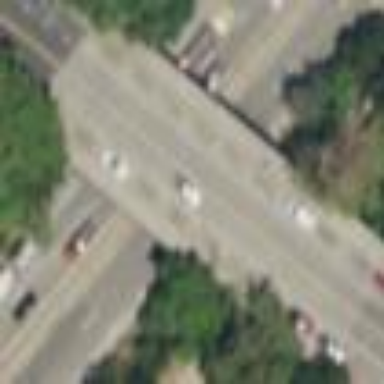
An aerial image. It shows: Bridge with beam structure.